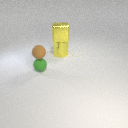
small brown rubber sphere above small green rubber sphere